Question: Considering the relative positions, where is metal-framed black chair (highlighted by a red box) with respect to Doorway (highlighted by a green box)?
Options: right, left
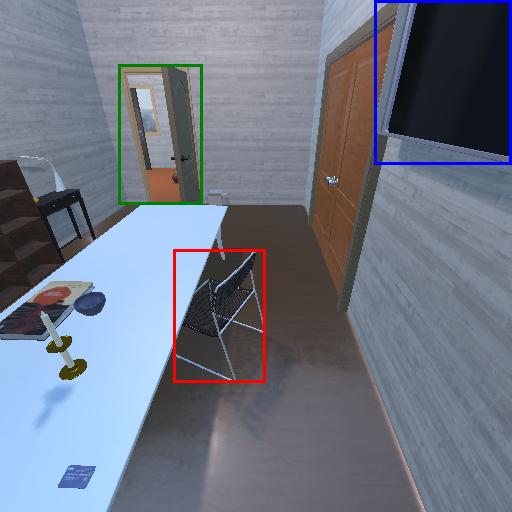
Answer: right